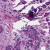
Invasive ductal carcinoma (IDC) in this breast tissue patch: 1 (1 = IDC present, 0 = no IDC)